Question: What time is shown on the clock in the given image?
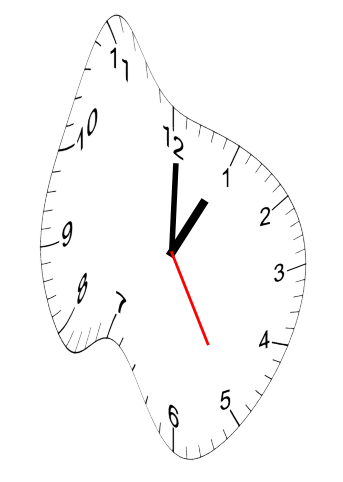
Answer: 01:00:25